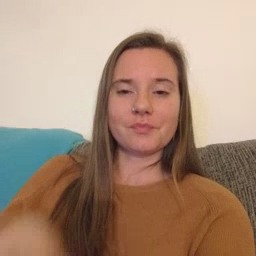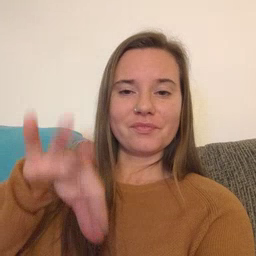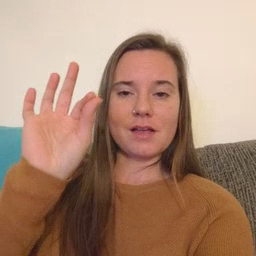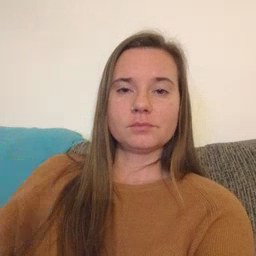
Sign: find